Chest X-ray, PA view. Patient: 77 years old, sex M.
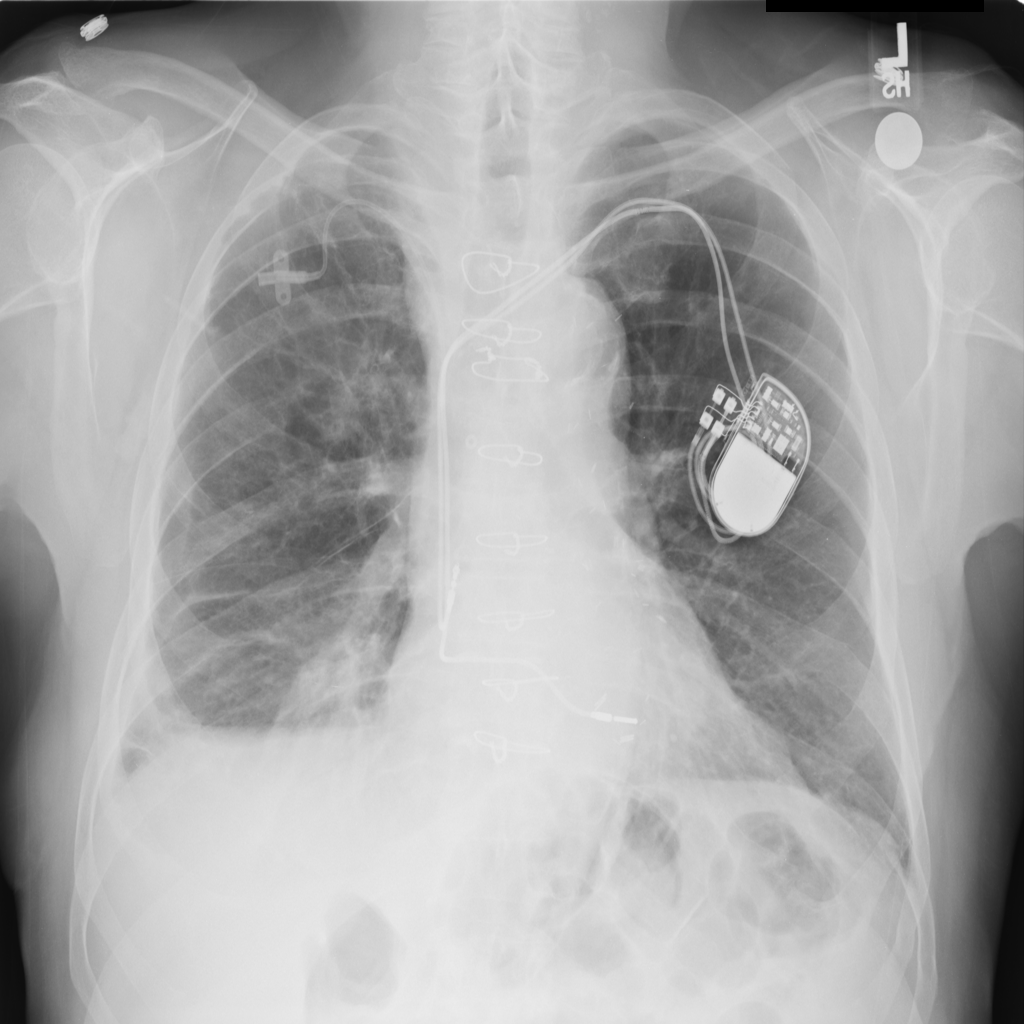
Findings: Effusion